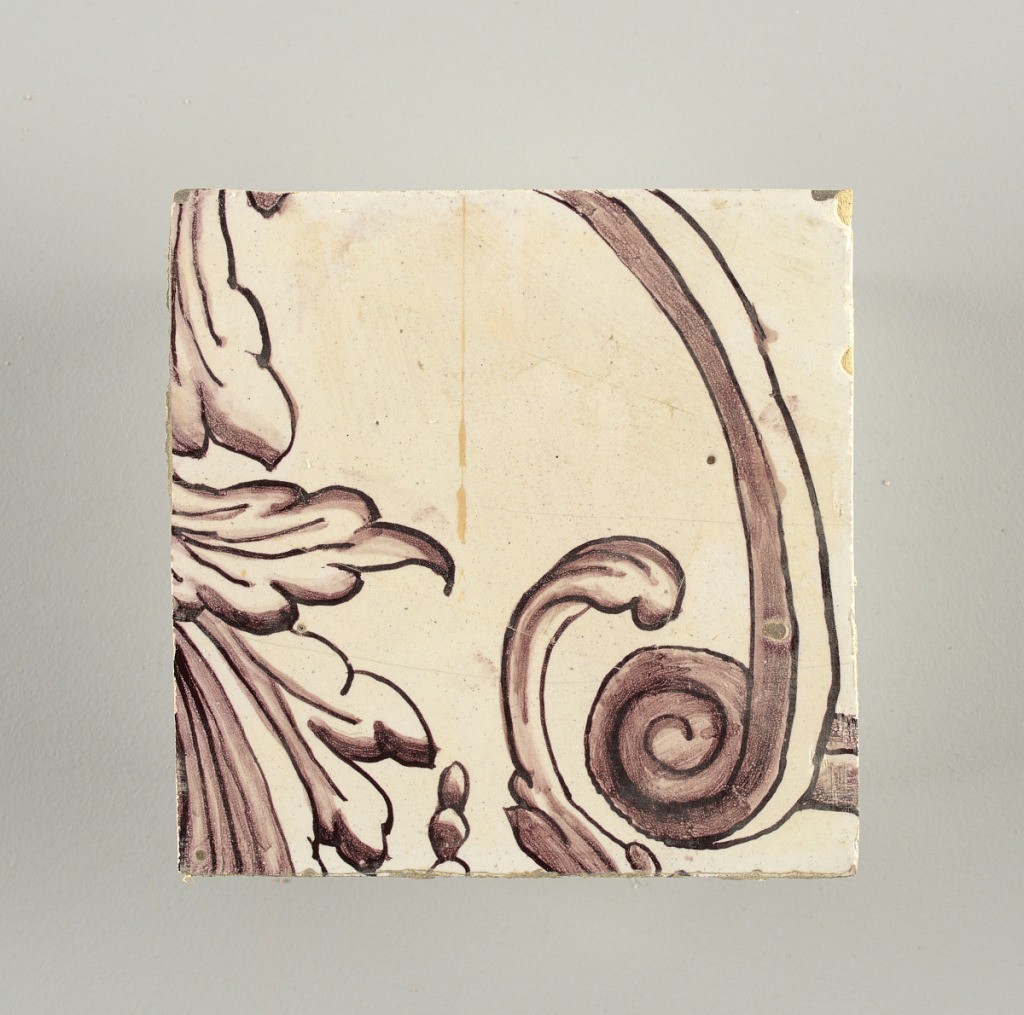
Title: Wall facing
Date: ca. 1725
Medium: tin-glazed earthenware, underglaze
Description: Two vertical rectangles, twenty-three tiles high.  A) Nine tiles wide at top; seven tiles wide at bottom.  B) Ten and one-half tiles wide.

Arabesque design of foliage.  A) with centered figure of Justice under a canopy.  B) with centered urn.